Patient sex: F
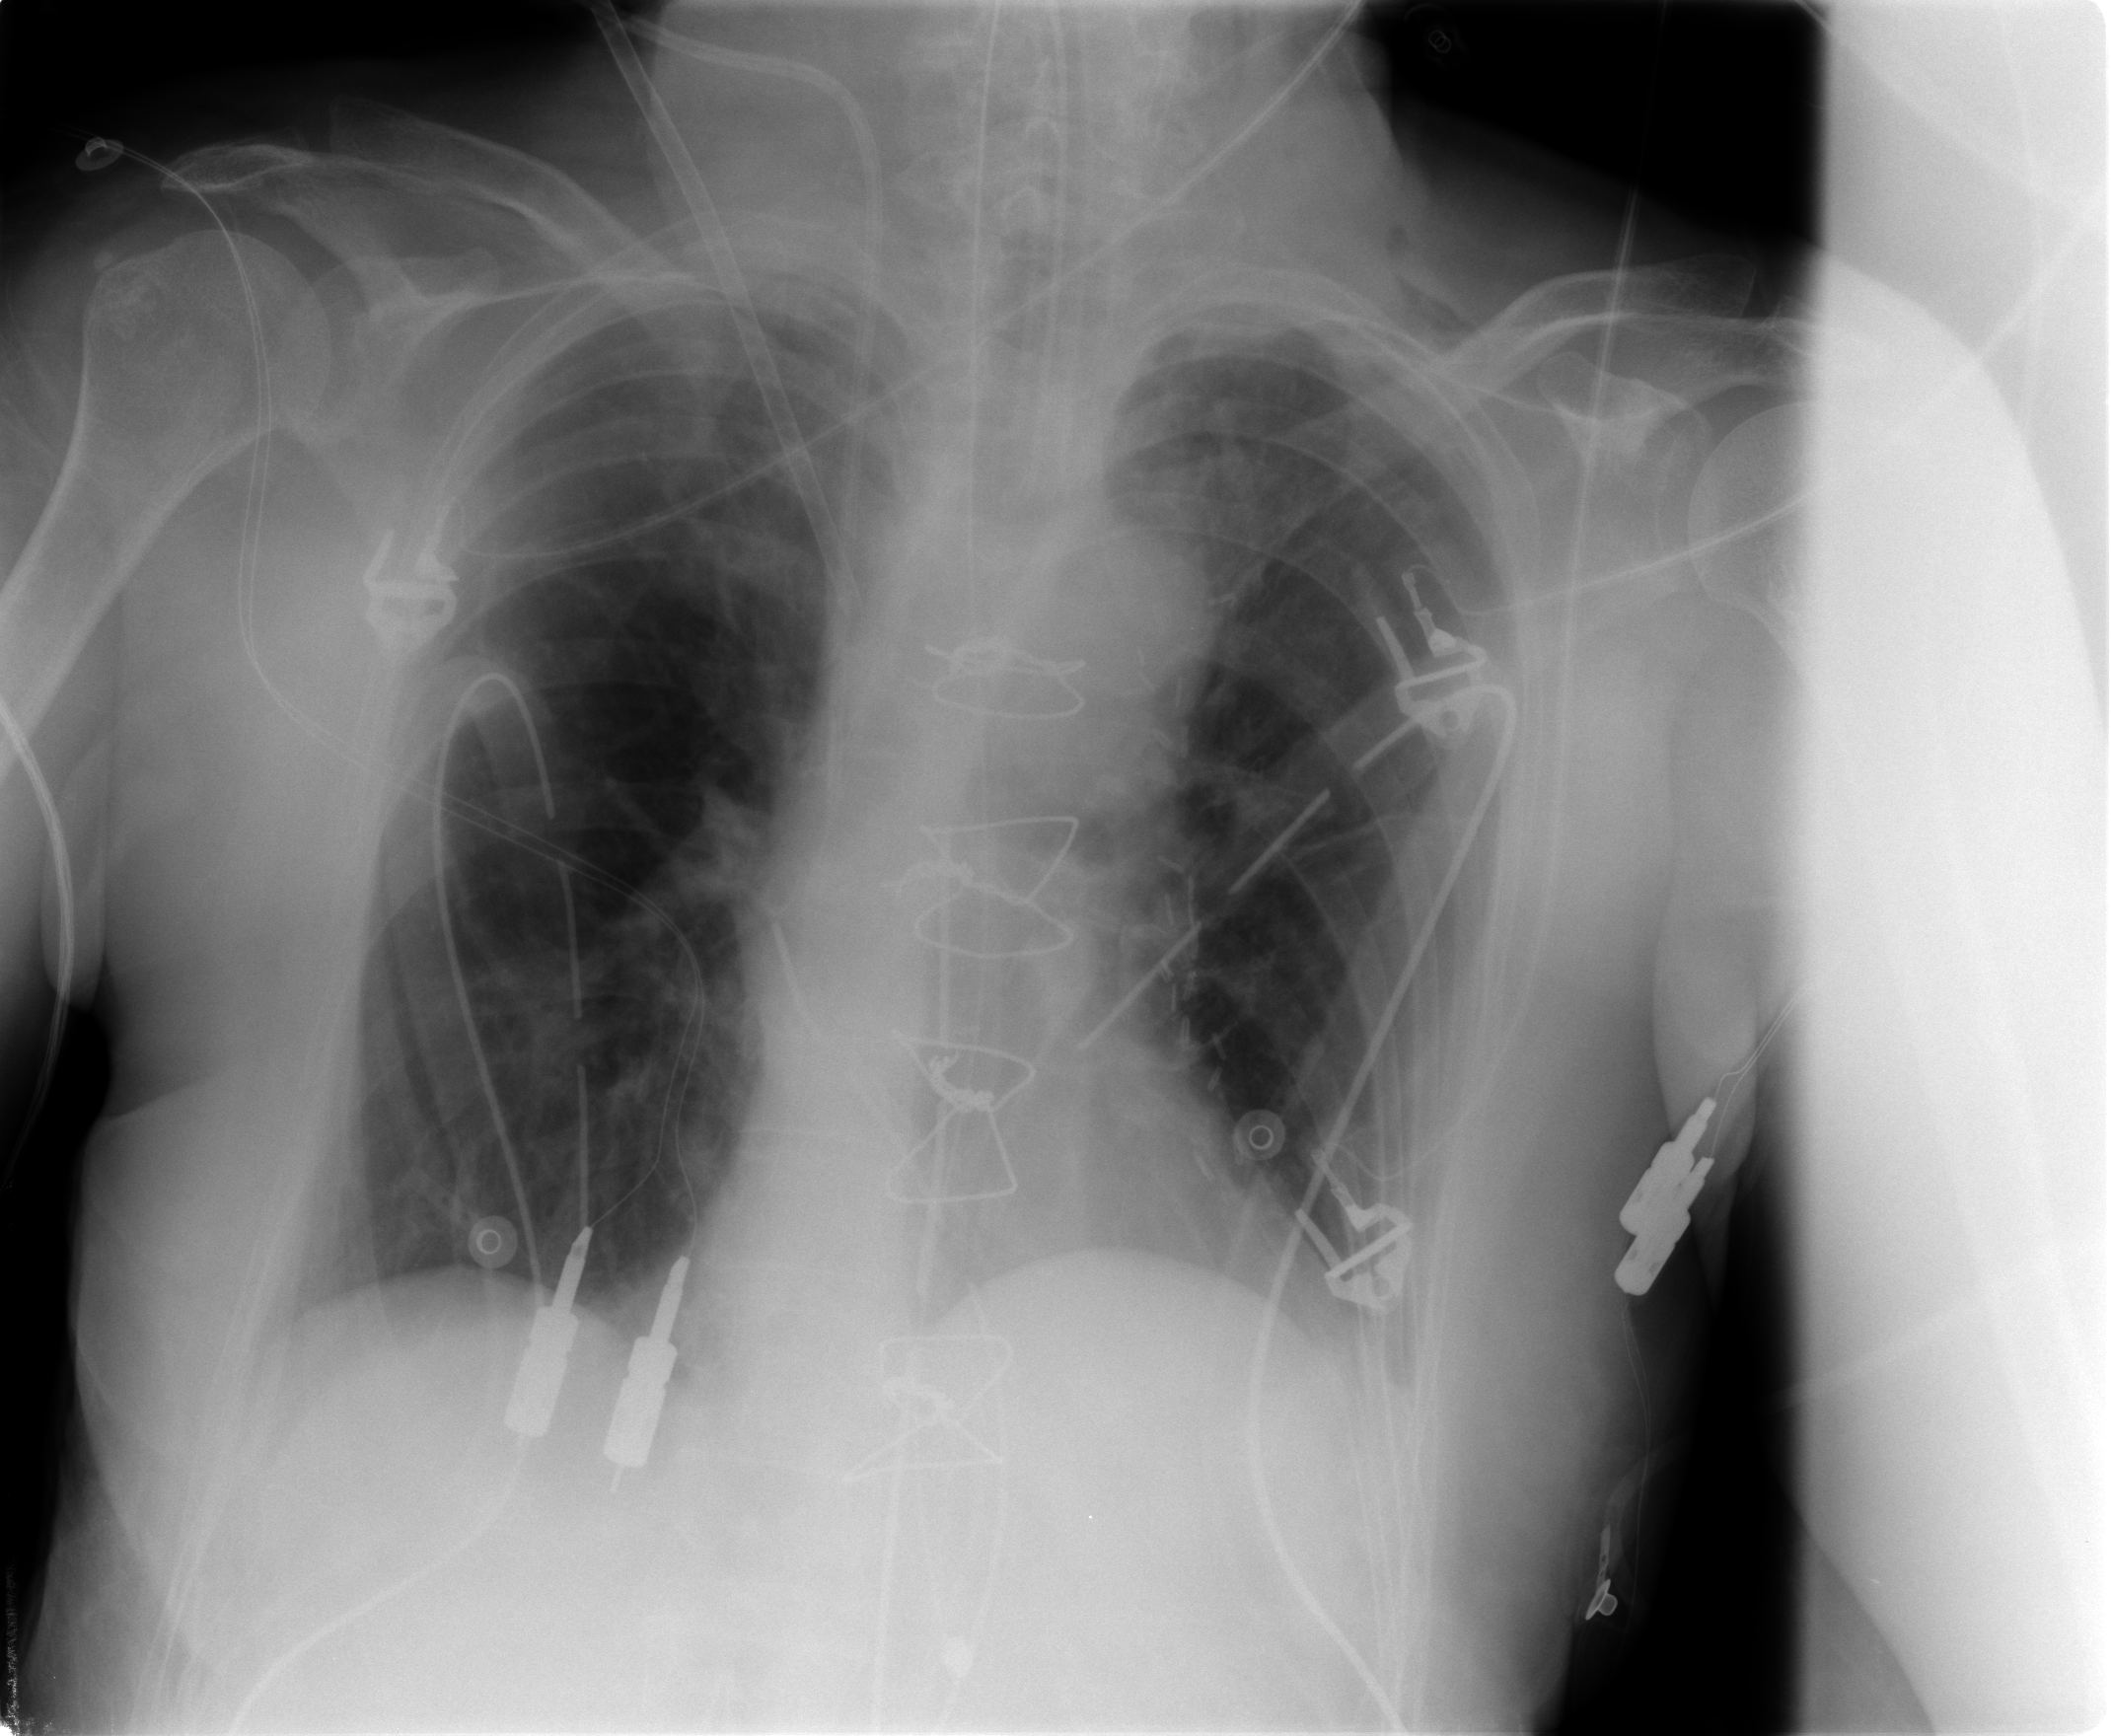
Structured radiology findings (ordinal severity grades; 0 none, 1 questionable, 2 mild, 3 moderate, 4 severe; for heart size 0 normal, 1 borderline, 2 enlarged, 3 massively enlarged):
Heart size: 0
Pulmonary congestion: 0
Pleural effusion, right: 1
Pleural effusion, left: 1
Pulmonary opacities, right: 0
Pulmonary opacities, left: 0
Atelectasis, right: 1
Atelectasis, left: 1